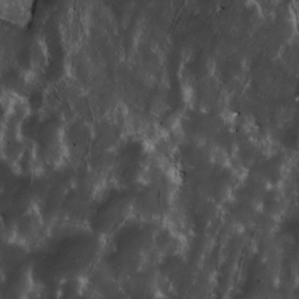
Label: non_frost